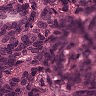
Metastatic tissue present: yes